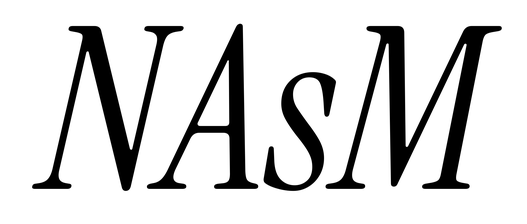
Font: InstrumentSerif-Italic